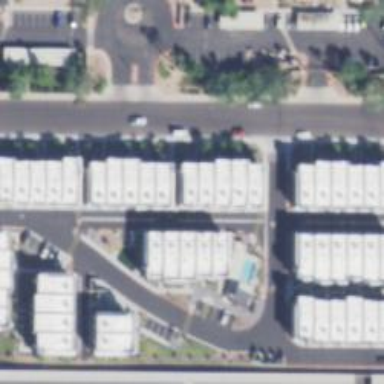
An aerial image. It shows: Residential area with townhomes.